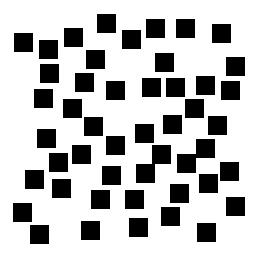
Squares: 48
Triangles: 0
Stars: 0
Total shapes: 48